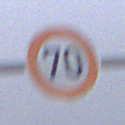
Verkehrszeichen: Geschwindigkeit70
Umgebung: Outdoor, Beach
Tageszeit: SunriseSunset
Wetter: Overcast
Licht: Natural
Jahreszeit: NotSpecified
Kontrast: LowContrast